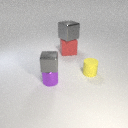
large red rubber cube behind small yellow rubber cylinder